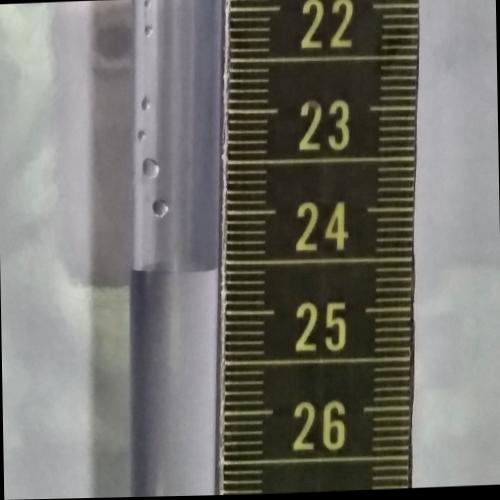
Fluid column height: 24.6 cm